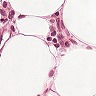
Metastatic tissue present: no